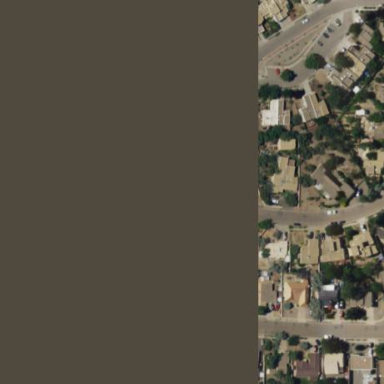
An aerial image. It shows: Residential area composed of single-family homes.